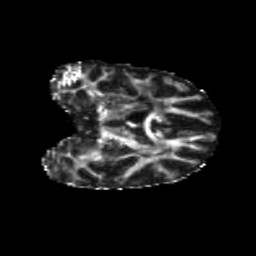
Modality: FA
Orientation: coronal
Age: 50
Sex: female
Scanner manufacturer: siemens
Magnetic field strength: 3 T
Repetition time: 5.25 s
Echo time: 0.08 s